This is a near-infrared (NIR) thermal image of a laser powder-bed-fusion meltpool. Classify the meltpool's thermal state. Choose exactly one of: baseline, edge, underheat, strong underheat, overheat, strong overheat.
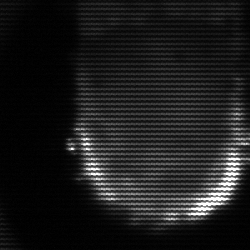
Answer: baseline